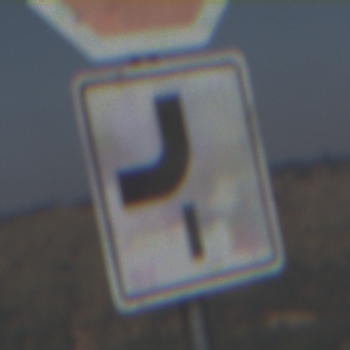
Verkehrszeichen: VerlaufVorfahrtsstrasse7
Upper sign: Stop
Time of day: Midday
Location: Outdoor (Nature)
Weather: PartlyCloudy
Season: NotSpecified
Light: Natural